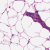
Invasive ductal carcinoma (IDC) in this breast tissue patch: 0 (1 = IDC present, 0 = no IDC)